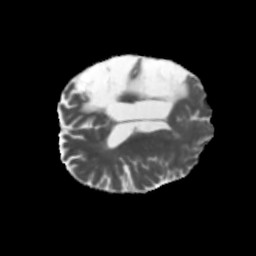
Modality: MD
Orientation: axial
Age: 49
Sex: male
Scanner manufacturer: siemens
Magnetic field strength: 3 T
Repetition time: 5.47 s
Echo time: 0.0854 s